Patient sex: M
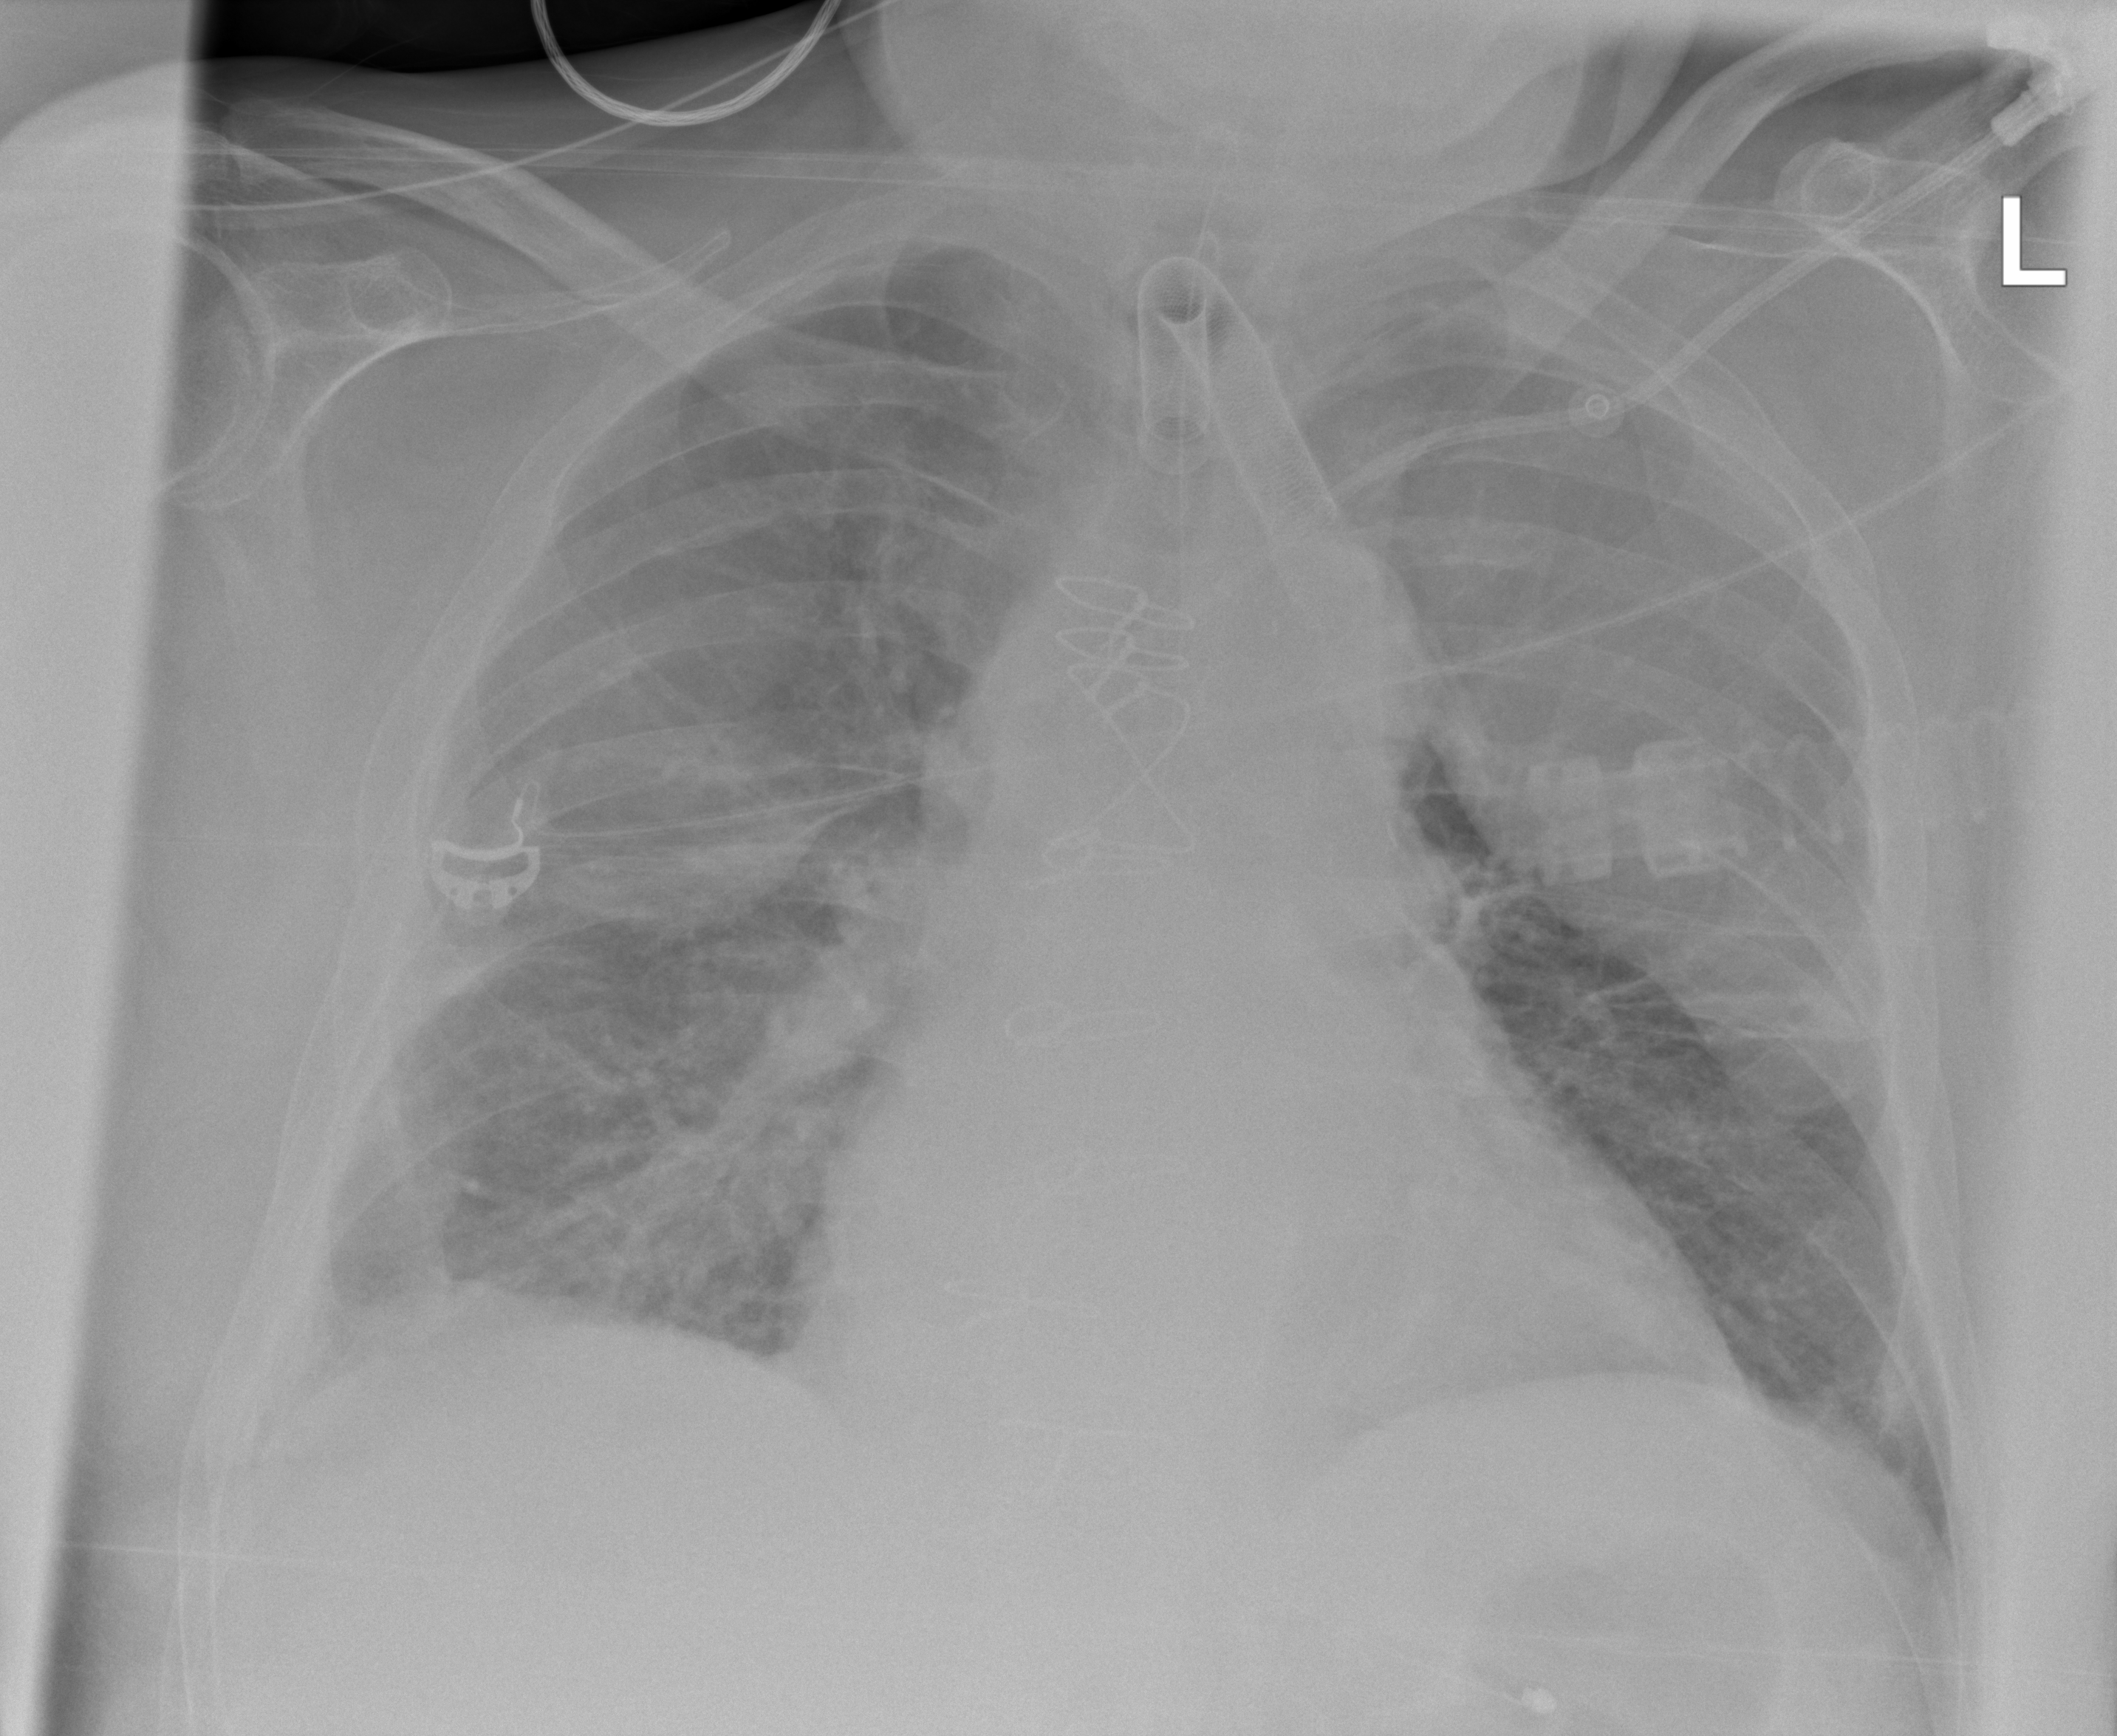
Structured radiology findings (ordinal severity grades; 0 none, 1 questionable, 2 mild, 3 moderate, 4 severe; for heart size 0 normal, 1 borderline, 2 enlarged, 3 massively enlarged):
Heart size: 0
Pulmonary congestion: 2
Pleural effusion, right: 2
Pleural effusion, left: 3
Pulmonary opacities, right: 2
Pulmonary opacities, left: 2
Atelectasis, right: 2
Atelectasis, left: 2